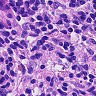
Metastatic tissue present: no